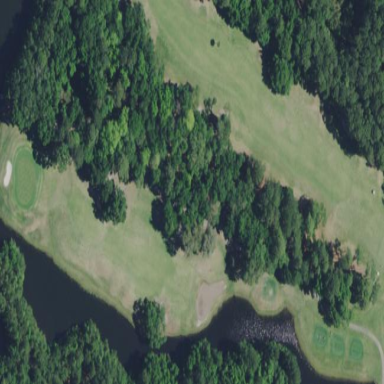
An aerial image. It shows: Water hazard on golf course. The hazard is natural water feature.